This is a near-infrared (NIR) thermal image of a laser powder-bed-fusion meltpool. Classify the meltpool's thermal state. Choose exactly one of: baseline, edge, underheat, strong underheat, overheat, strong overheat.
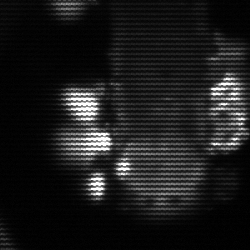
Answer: strong underheat